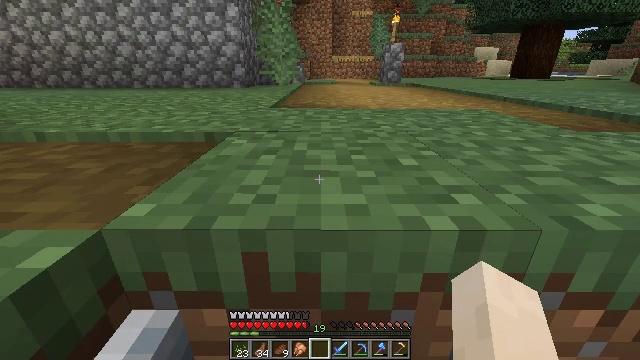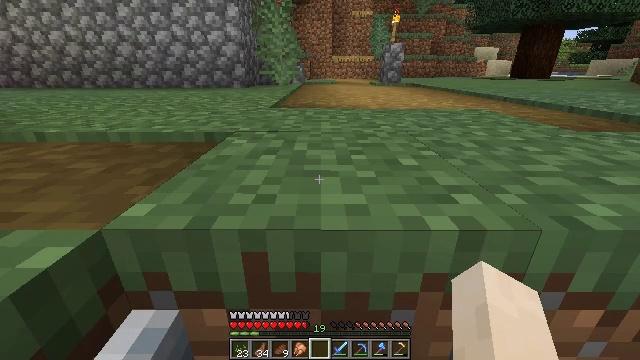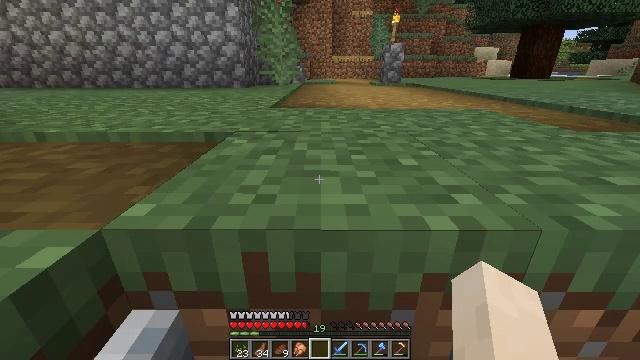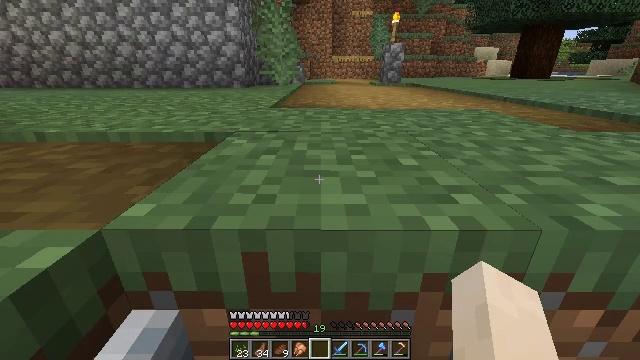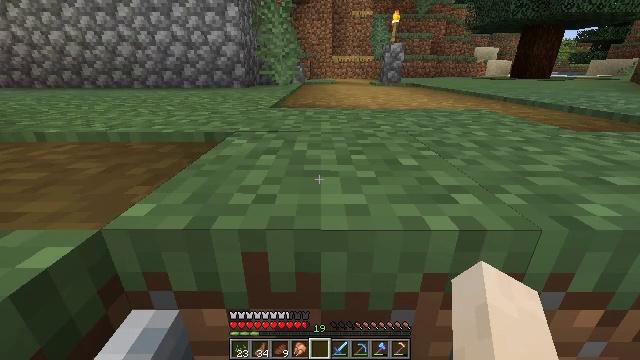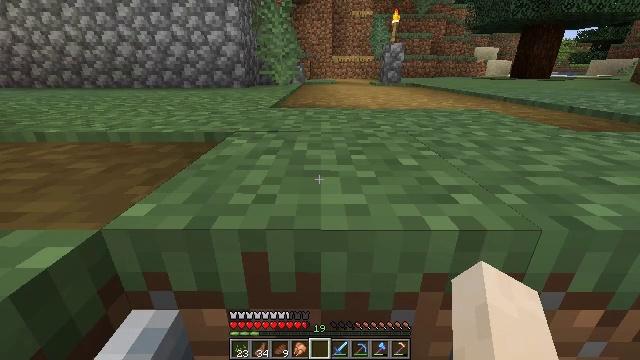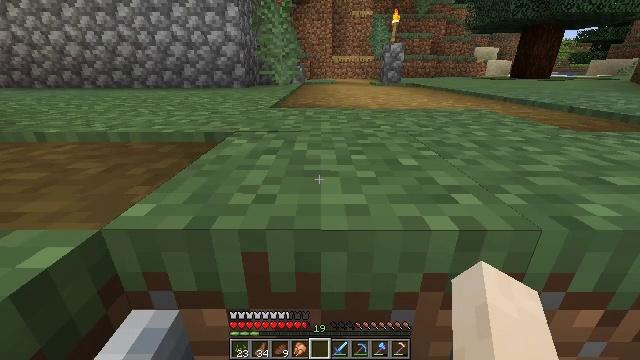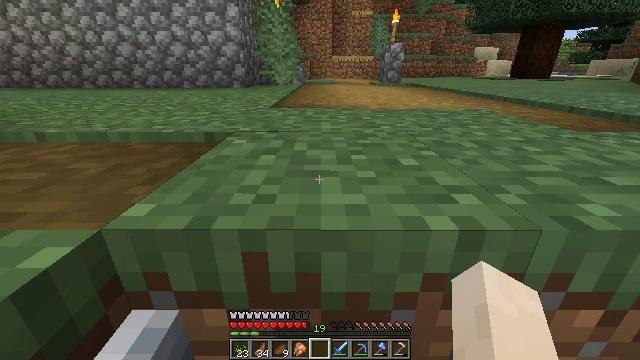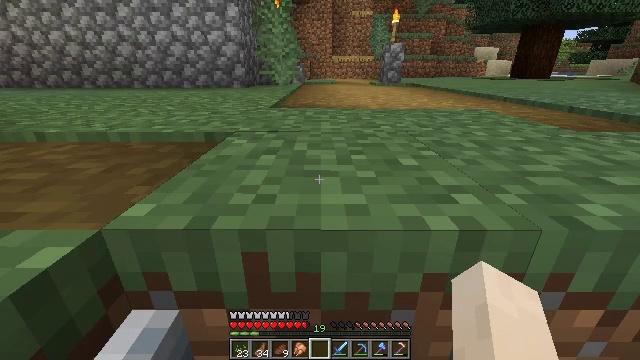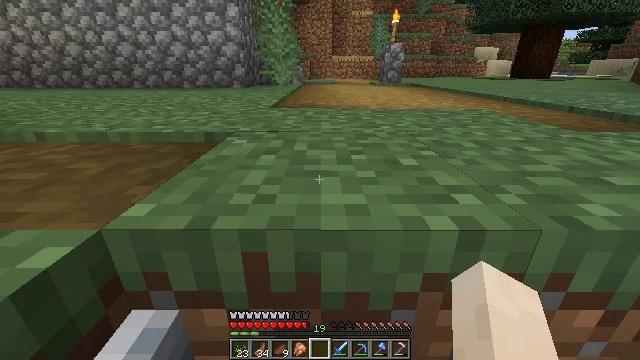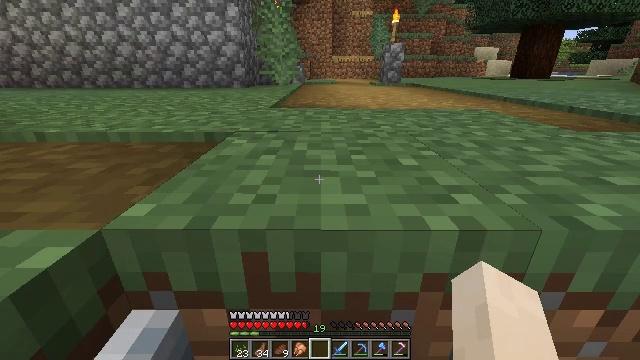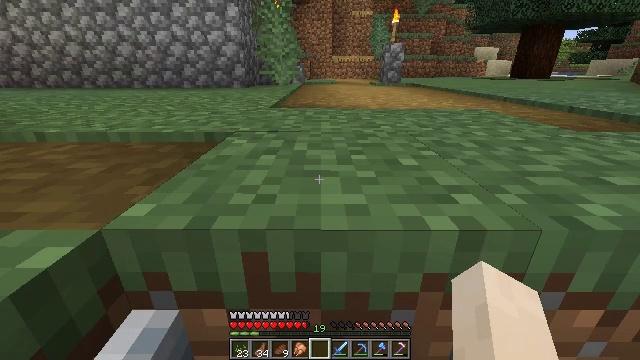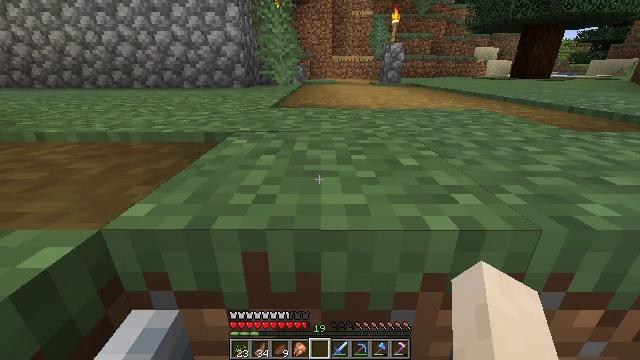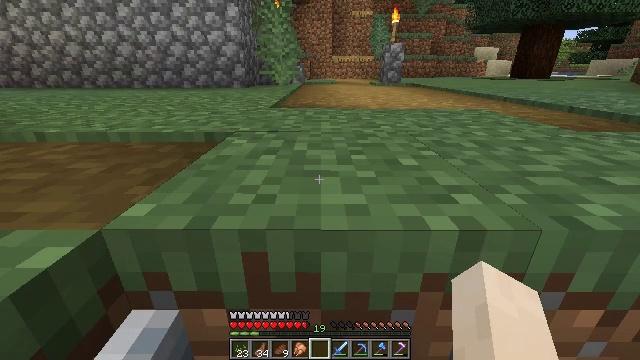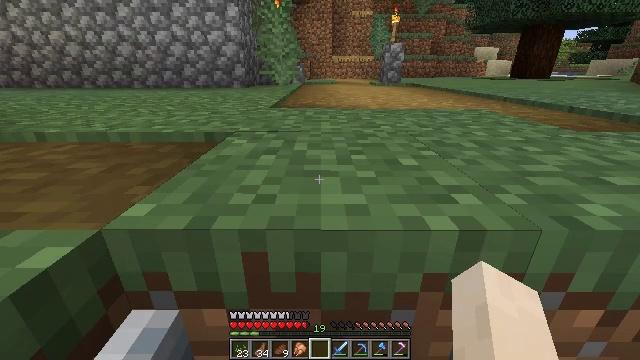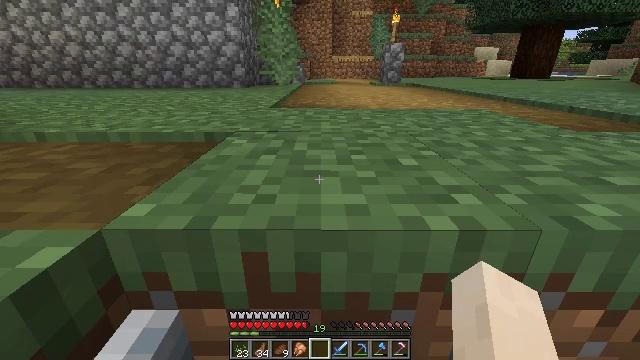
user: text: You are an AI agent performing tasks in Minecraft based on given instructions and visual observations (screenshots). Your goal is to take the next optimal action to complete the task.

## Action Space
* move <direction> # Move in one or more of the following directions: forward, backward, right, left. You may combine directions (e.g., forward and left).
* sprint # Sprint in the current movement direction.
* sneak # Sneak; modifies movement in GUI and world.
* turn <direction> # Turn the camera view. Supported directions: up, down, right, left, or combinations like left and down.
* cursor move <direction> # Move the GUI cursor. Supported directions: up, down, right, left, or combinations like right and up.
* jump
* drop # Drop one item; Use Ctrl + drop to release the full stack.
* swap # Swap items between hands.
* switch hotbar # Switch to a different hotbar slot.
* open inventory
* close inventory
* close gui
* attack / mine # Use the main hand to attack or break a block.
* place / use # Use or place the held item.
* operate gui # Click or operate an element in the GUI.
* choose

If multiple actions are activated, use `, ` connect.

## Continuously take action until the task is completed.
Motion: motion action
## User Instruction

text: Harvest wheat from the field.
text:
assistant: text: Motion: no_op
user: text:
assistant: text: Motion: no_op
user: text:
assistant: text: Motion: no_op
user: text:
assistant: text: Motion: no_op
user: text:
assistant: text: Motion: no_op
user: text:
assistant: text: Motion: no_op
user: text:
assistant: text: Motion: no_op
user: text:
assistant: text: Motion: no_op
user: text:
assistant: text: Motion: no_op
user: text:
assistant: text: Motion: no_op
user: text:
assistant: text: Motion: no_op
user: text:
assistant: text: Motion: no_op
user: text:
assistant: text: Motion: no_op
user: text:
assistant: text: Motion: no_op
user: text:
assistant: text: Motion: no_op
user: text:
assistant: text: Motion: no_op
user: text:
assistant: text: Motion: no_op
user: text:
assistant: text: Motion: no_op
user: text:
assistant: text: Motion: no_op
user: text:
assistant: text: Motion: no_op
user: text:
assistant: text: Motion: no_op
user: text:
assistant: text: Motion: no_op
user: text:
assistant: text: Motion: no_op
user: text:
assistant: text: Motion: no_op
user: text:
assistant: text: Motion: no_op
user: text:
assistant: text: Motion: no_op
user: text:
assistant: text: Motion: no_op
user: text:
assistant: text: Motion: no_op
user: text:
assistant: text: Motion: no_op
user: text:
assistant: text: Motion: no_op